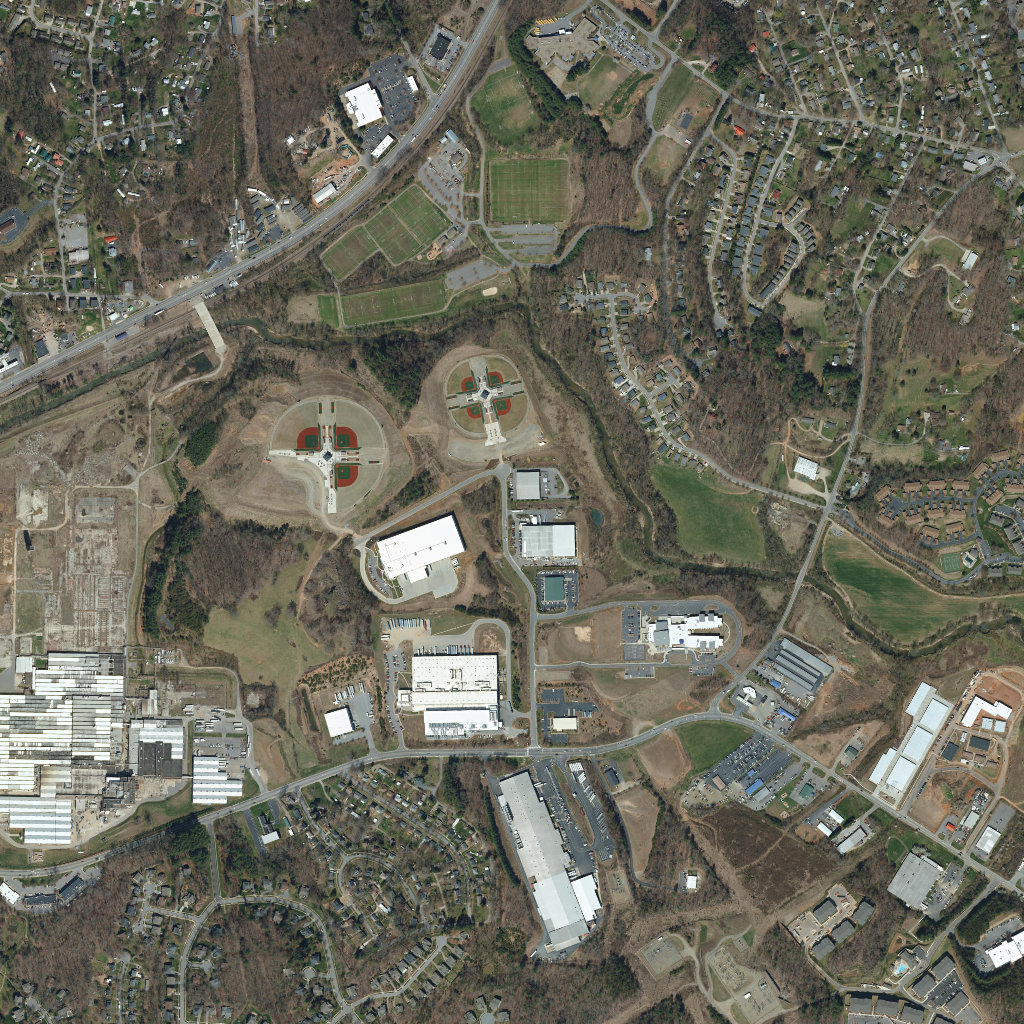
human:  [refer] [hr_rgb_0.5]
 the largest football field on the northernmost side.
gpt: <box>[[47, 15, 55, 21, 0]]</box>